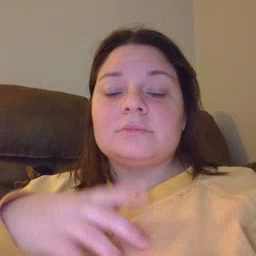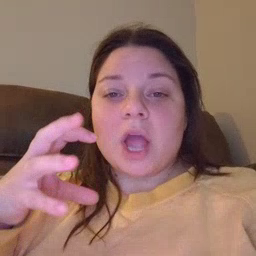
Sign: dryer